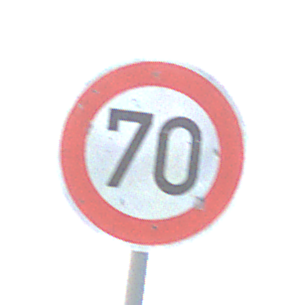
Verkehrszeichen: Geschwindigkeit70
Umgebung: Outdoor, RoadRail
Tageszeit: SunriseSunset
Wetter: PartlyCloudy
Licht: Natural
Jahreszeit: NotSpecified
Kontrast: MediumContrast